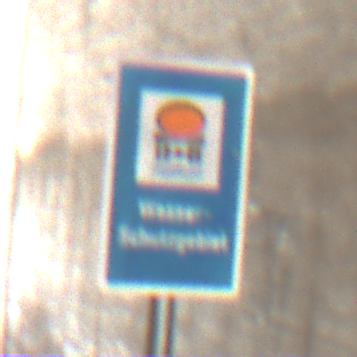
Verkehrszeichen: Wasserschutzgebiet
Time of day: Midday
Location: Roofed (Tunnel)
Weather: NotSpecified
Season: NotSpecified
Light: Natural